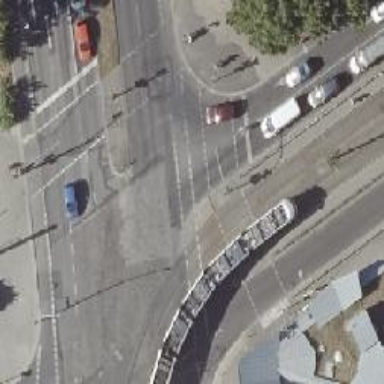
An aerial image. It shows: Crossing with traffic signals.